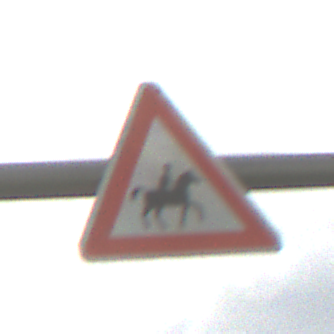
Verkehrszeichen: ReiterLinks
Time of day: MorningAfternoon
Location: Outdoor (Suburban)
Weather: Overcast
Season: NotSpecified
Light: Natural